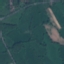
Land use / land cover class: Pasture